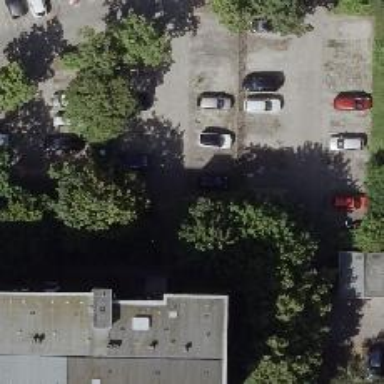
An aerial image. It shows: Road serving as parking aisle.